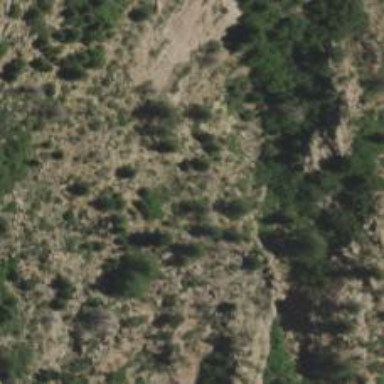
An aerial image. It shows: Natural cliff.